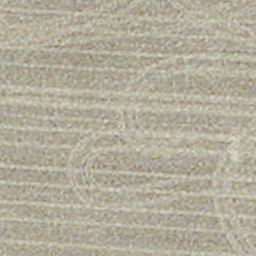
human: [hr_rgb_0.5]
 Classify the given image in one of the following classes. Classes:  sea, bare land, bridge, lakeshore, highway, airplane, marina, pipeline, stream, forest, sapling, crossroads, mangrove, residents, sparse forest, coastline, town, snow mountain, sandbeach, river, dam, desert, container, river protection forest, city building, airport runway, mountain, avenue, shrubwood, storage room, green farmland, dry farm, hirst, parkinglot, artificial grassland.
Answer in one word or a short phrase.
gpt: dry farm